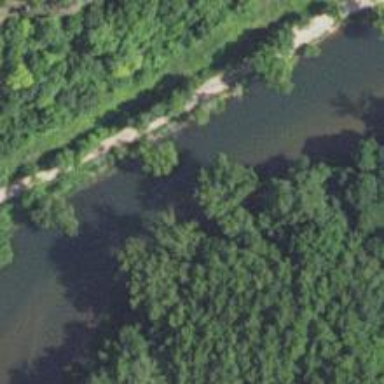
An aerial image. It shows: Beautiful river scene.